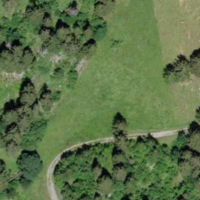
EUNIS habitat code: 23
Species observed at this site:
Dryocopus martius